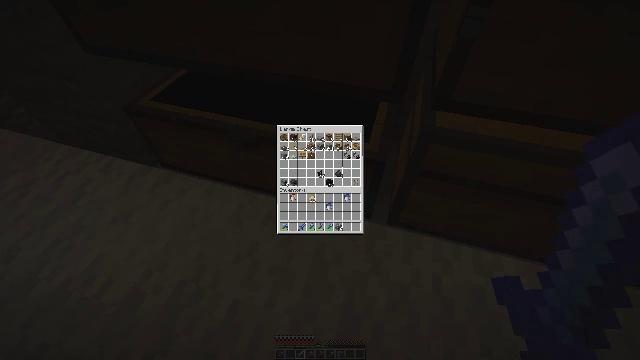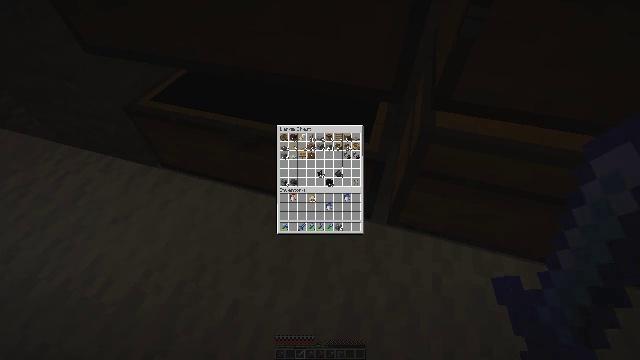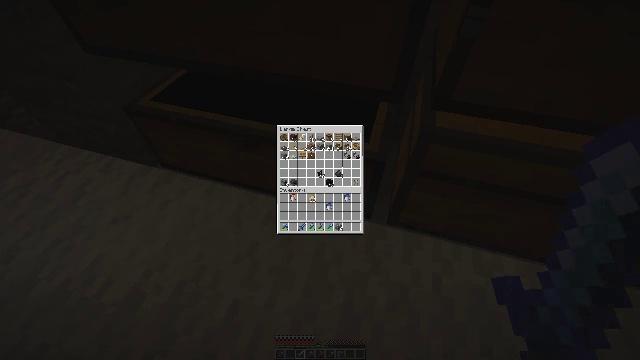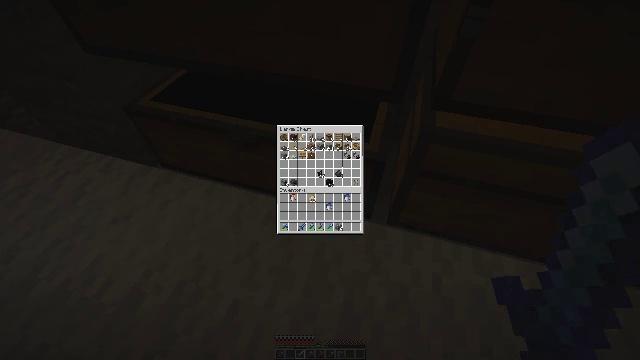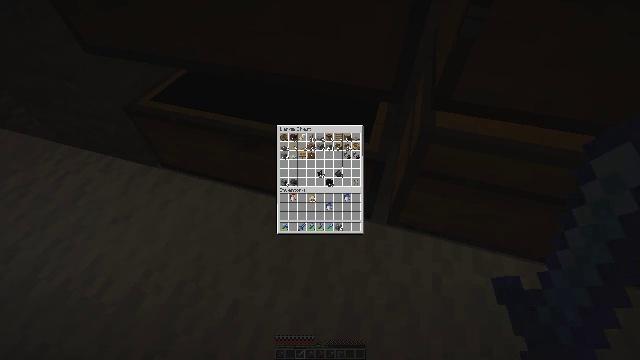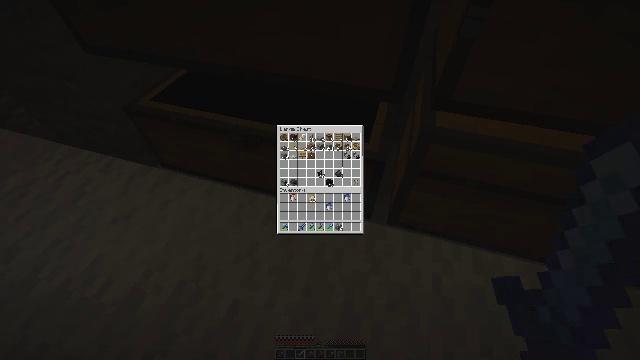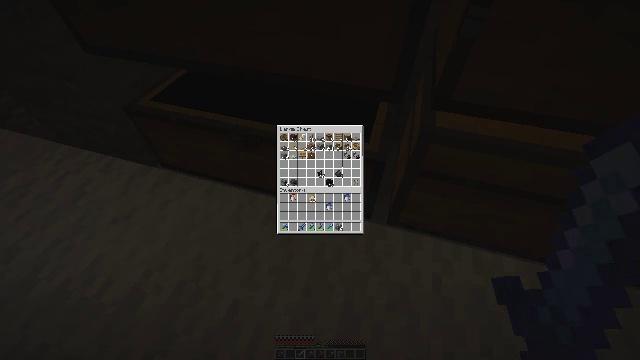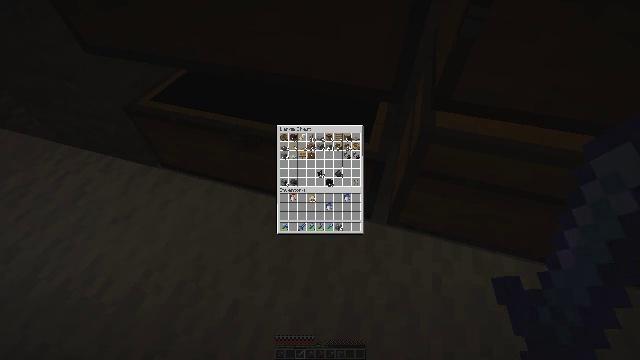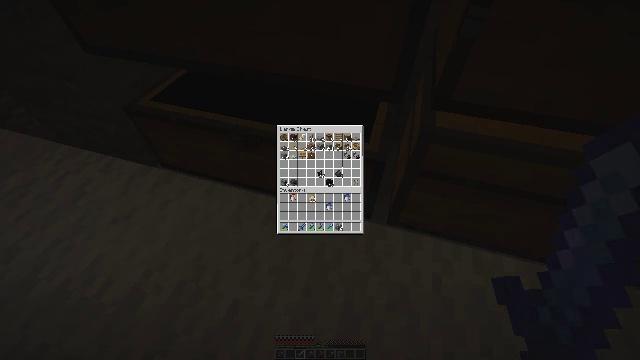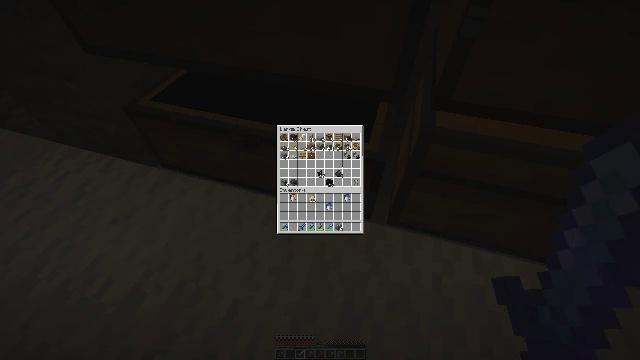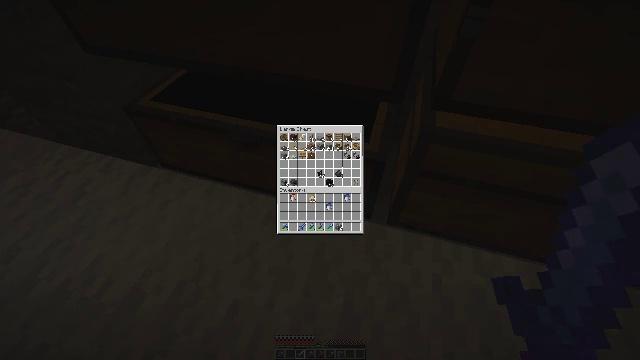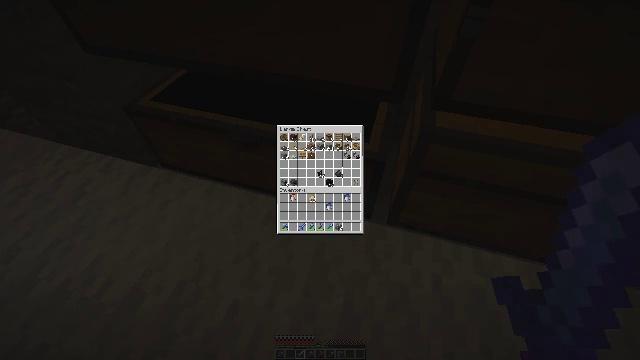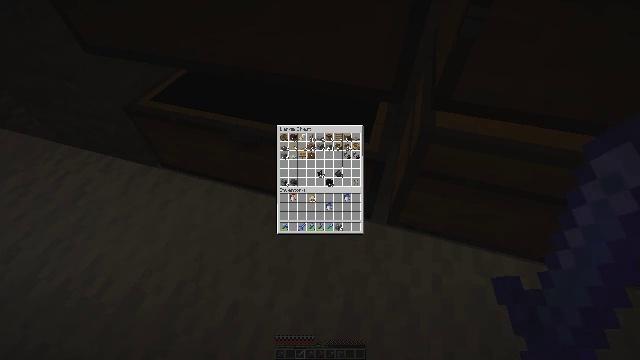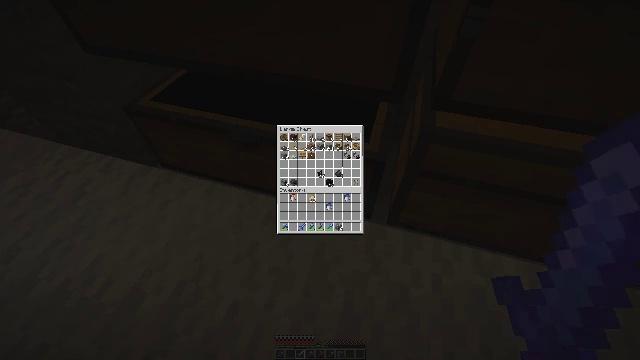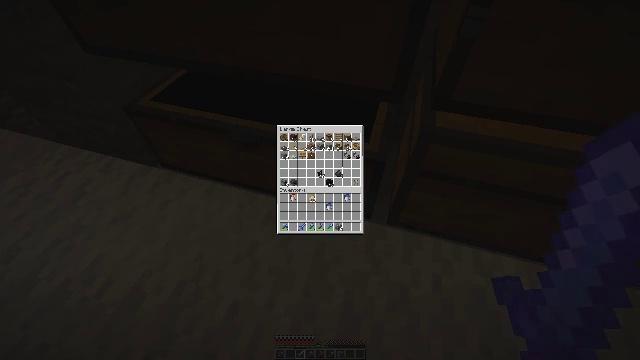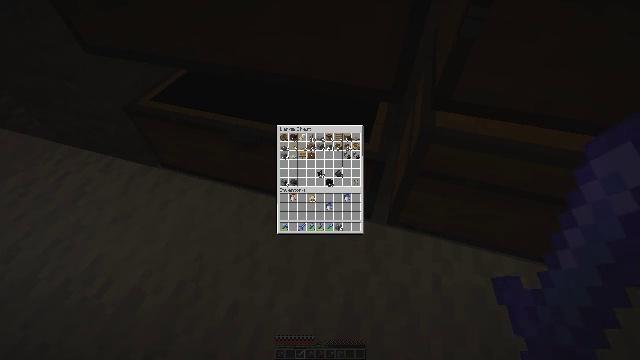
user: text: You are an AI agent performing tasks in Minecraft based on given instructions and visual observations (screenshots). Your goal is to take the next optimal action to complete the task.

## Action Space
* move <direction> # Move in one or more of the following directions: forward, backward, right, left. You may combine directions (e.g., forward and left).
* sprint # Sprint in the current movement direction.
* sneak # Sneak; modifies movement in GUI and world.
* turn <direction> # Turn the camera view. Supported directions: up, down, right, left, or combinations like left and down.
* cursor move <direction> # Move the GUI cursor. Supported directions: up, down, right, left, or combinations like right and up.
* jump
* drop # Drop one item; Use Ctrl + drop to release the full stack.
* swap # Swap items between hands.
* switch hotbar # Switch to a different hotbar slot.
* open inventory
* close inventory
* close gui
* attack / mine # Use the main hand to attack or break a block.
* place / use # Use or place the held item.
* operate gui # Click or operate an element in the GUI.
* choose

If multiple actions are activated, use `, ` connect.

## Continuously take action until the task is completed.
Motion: motion action
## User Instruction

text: Retrieve vines from walls or cliffs.
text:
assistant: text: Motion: no_op
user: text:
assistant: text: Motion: no_op
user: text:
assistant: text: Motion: no_op
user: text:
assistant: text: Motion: no_op
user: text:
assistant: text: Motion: no_op
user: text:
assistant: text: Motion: no_op
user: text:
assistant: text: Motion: no_op
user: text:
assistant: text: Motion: no_op
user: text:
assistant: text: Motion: no_op
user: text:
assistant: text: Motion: no_op
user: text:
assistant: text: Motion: no_op
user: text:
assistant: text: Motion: no_op
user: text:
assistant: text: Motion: no_op
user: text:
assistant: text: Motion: no_op
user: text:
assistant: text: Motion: no_op
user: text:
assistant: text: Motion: no_op
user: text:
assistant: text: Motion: no_op
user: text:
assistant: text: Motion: no_op
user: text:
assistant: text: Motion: no_op
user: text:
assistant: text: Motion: no_op
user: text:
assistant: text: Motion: no_op
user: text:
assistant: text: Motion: no_op
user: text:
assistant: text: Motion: no_op
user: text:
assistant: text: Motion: no_op
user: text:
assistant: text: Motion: no_op
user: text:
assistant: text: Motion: no_op
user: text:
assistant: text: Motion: no_op
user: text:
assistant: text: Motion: no_op
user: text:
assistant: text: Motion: no_op
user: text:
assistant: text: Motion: no_op